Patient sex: F
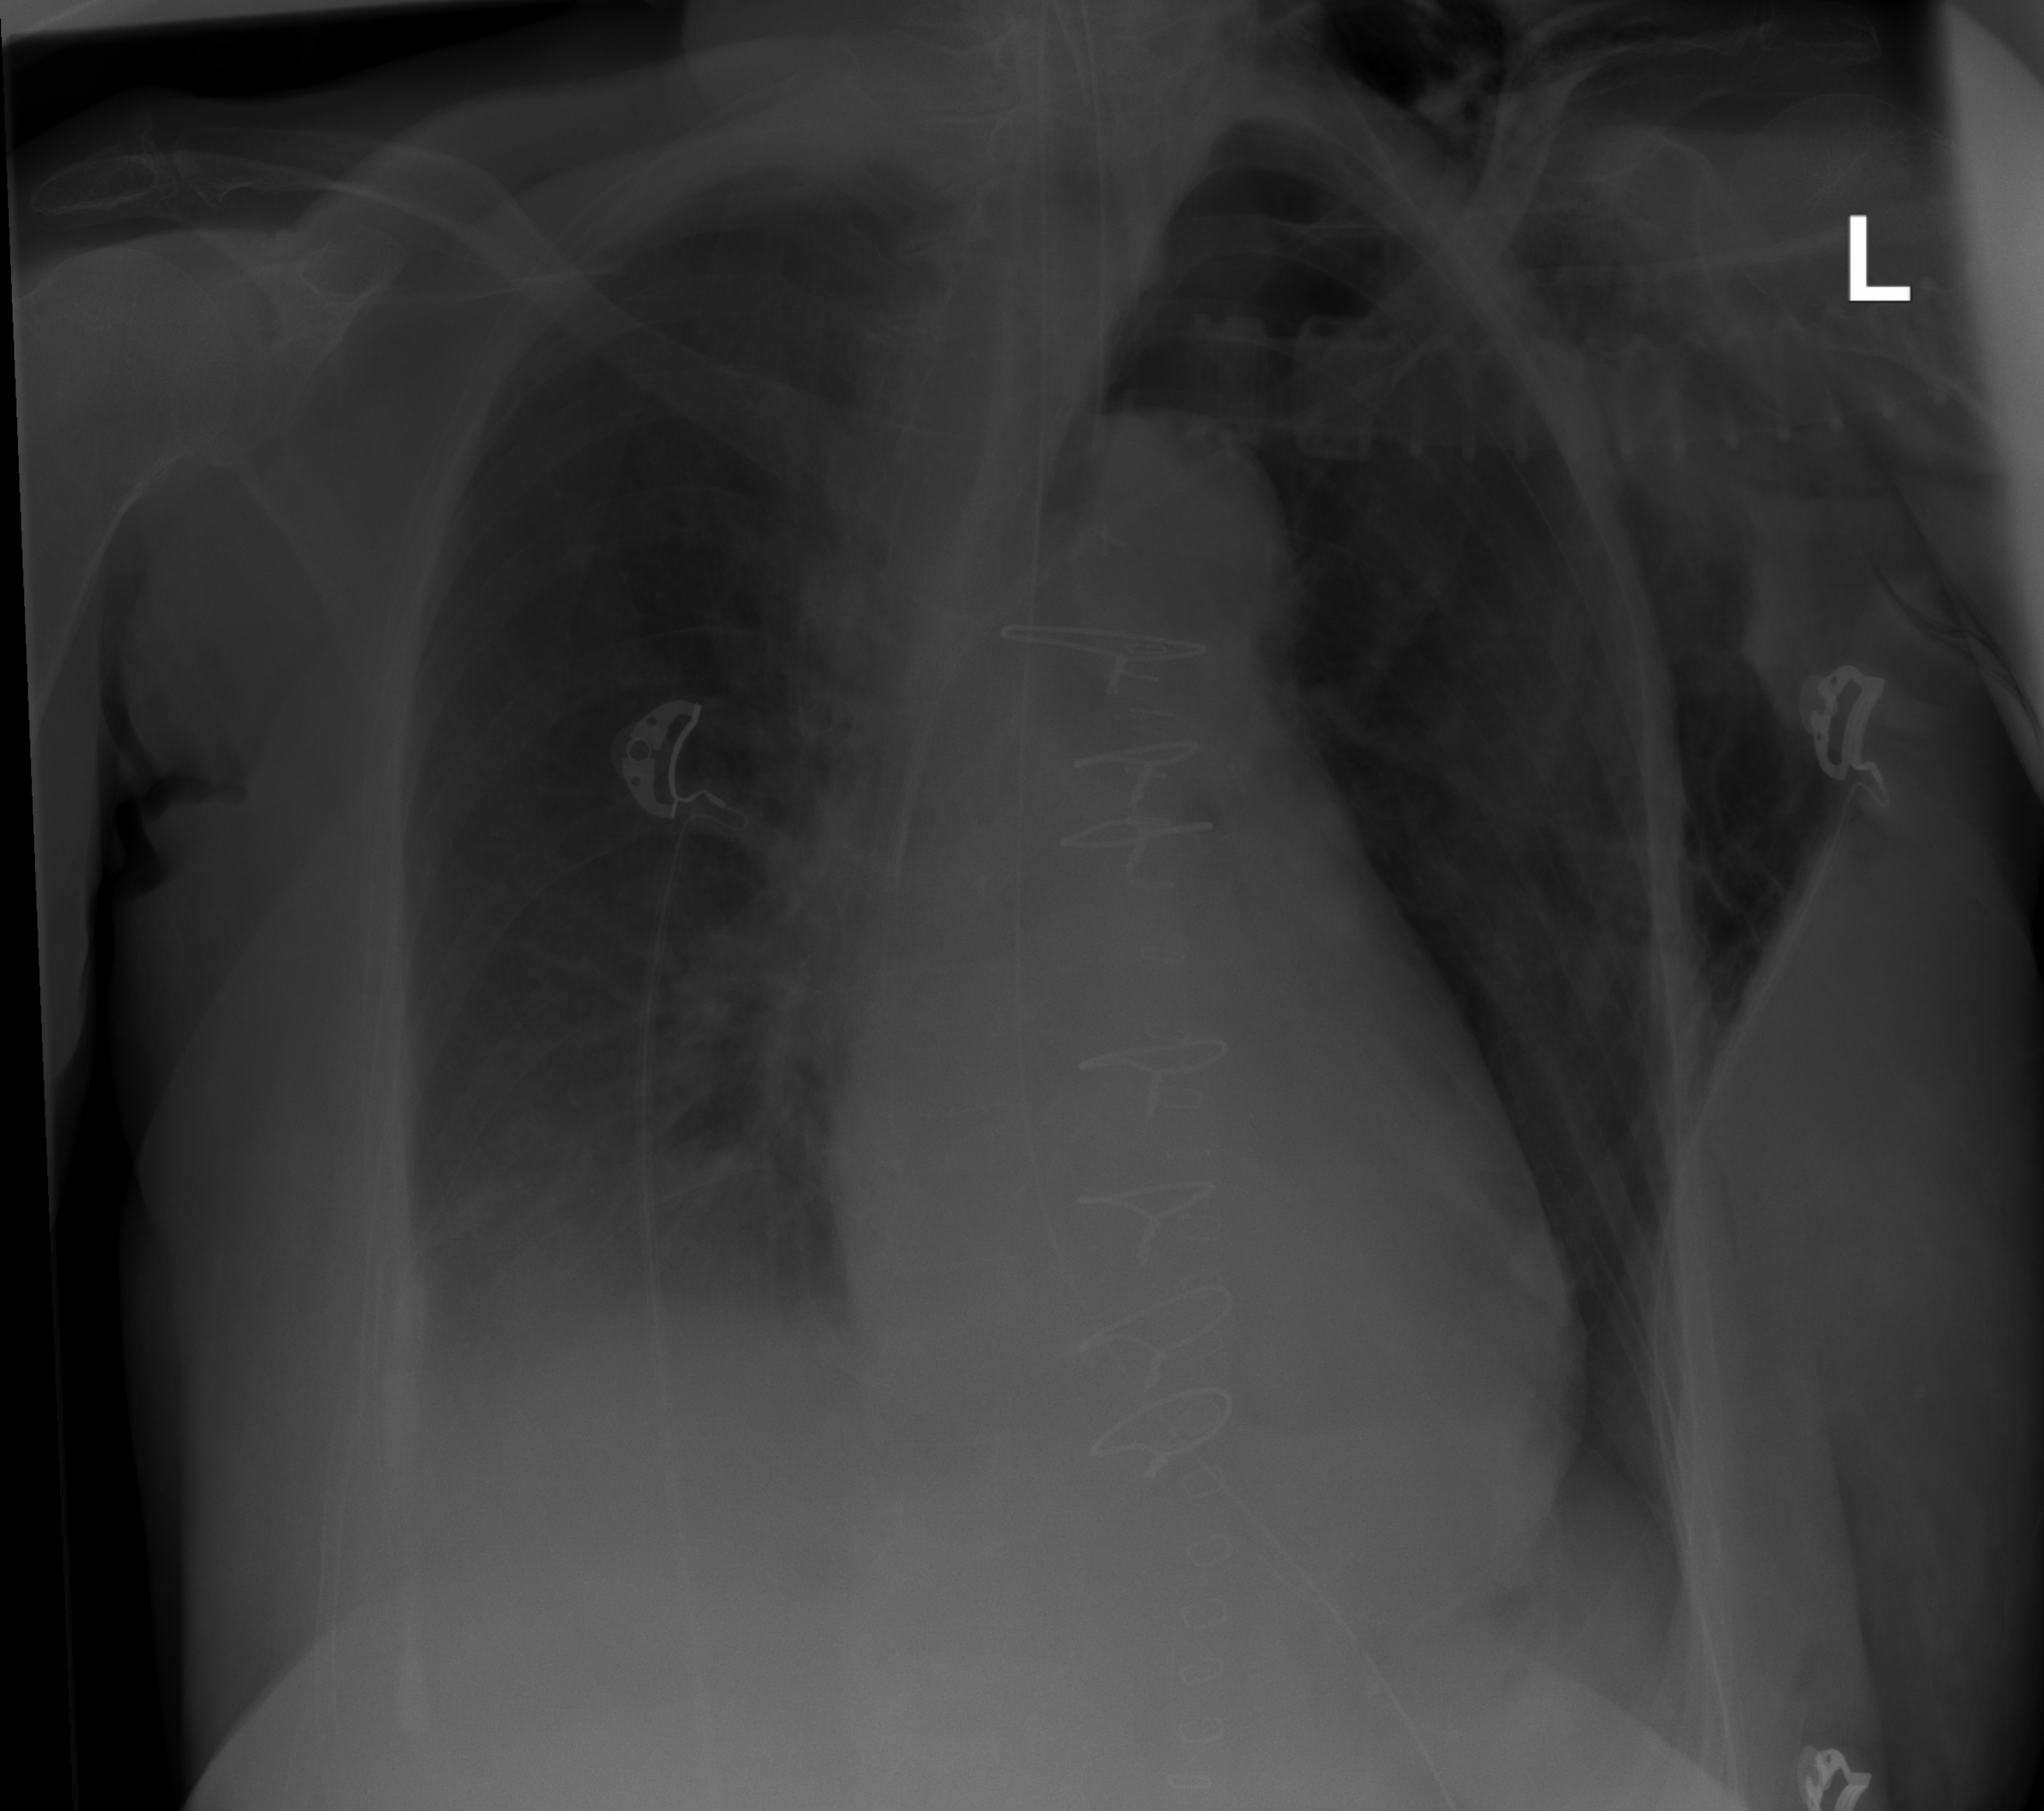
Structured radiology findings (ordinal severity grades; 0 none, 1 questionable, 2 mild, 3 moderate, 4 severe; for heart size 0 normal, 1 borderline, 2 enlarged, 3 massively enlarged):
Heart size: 2
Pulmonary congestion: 0
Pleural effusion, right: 2
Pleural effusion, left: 0
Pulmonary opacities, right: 0
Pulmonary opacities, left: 0
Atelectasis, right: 2
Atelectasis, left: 2